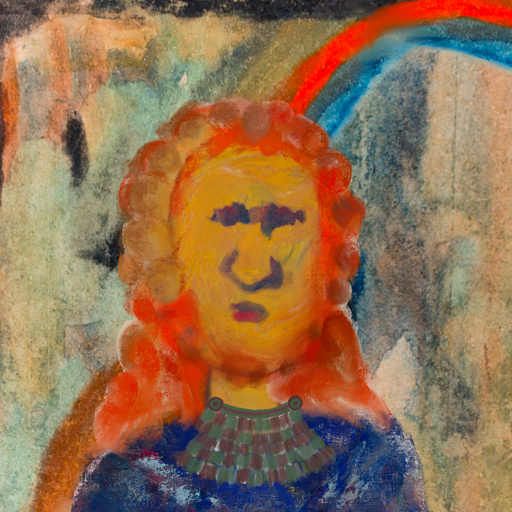
Background: Childish, Head And Neck Front: After_Raid, Face Front: In_The_Sun, Bust: Irani, Hair Front: Rupkatha, Head Accessory: Blank, Second Necklace: After_Raid, Necklace: Blank, Baby: Blank